Question: I want to add some Views to a ViewGroup in my Android project but i am getting wired problems.
First of all, i have a ListView and an EditText which are in a Linearlayout.
I am creating these this way:
'''
LinearLayout linearLayout = new LinearLayout(getActivity());
linearLayout.setId(1001);
EditText eText = new EditText(getActivity());
eText.setHint("Suche");
eText.setLayoutParams(new LayoutParams(LayoutParams.MATCH_PARENT, LayoutParams.WRAP_CONTENT));
linearLayout.addView(eText);
'''
in function 'onCreateView', so i just return linearLayout.
Later, in another function i want to add the ListView:
'''
modeList.setAdapter(adapter);
LinearLayout layout = (LinearLayout) vGroup.findViewById(1001);
layout.addView(modeList);
'''
But it only shows the EditText Box. If i dont add the EditText it shows the ListView, but in a bad behavior:
Left: ListView, Right: with EditText

So my problem is: First, why is the ListView not in full width? And second, why there is no ListView if i add the EditText?
ListItem xml:
'''
<?xml version="1.0" encoding="utf-8"?>
<LinearLayout xmlns:android="http://schemas.android.com/apk/res/android"
android:layout_width="match_parent"
android:layout_height="wrap_content"
android:orientation="horizontal"
android:padding="10dp" >
<LinearLayout
android:layout_width="wrap_content"
android:layout_height="match_parent"
android:orientation="vertical" >
<TextView
android:id="@+id/txtTitle"
android:layout_width="fill_parent"
android:layout_height="wrap_content"
android:gravity="top|left"
android:text="TEST"
android:textColor="#000000"
android:textSize="16sp"
android:textStyle="bold" />
<TextView
android:id="@+id/txtPosition"
android:layout_width="fill_parent"
android:layout_height="fill_parent"
android:gravity="bottom|left"
android:text="drittens"
android:textColor="#0000ff"
android:textSize="12sp"
android:textStyle="bold" />
</LinearLayout>
<TextView
android:id="@+id/txtVideos"
android:layout_width="fill_parent"
android:layout_height="fill_parent"
android:gravity="right|center_vertical"
android:text="nochmal"
android:textColor="#00ff00"
android:textSize="18sp"
android:textStyle="bold" />
</LinearLayout>
'''
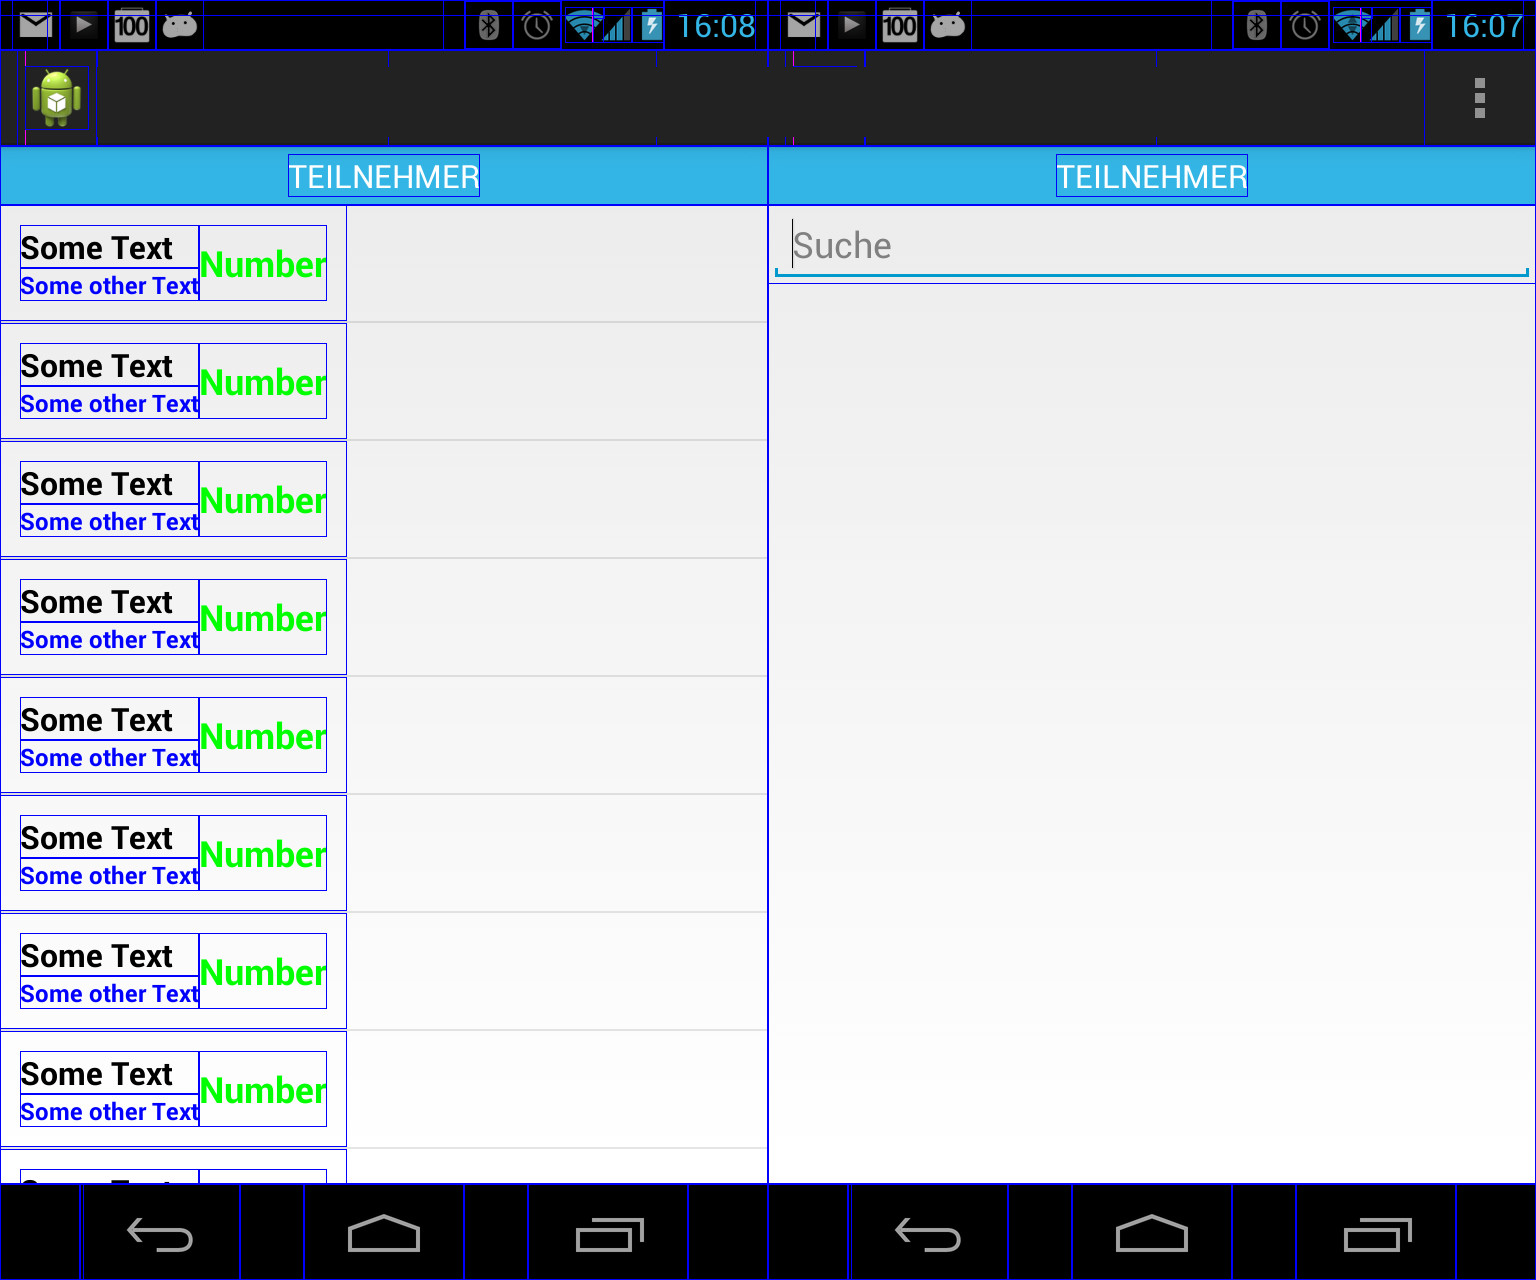
Answer: > android:orientation="horizontal"
change to
> android:orientation="vertical"